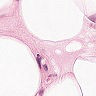
Metastatic tissue present: no